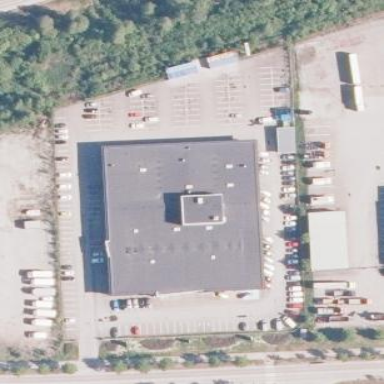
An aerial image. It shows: Car shop building.